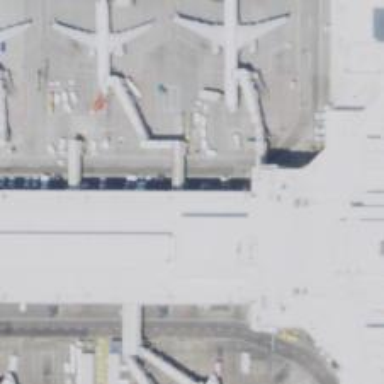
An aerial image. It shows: Airport gate.